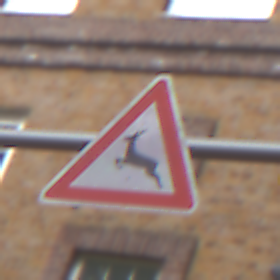
Verkehrszeichen: WildwechselRechts
Umgebung: Outdoor, Urban
Tageszeit: MorningAfternoon
Wetter: Overcast
Licht: Natural
Jahreszeit: NotSpecified
Kontrast: LowContrast